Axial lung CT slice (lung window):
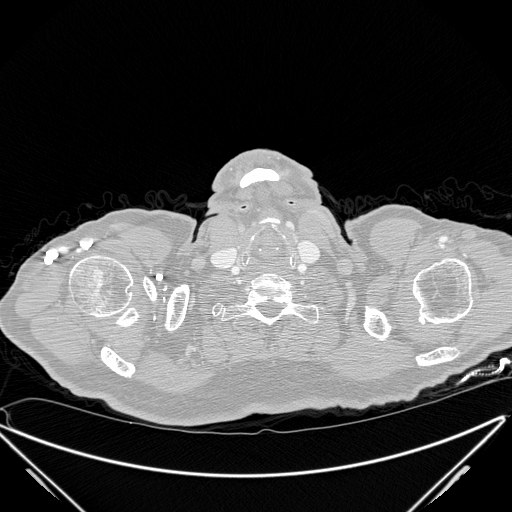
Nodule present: no